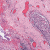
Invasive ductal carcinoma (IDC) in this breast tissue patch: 0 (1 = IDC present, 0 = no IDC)